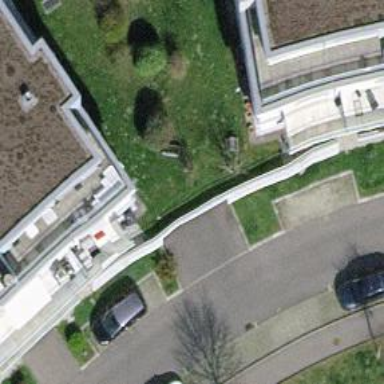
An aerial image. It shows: Retaining wall.